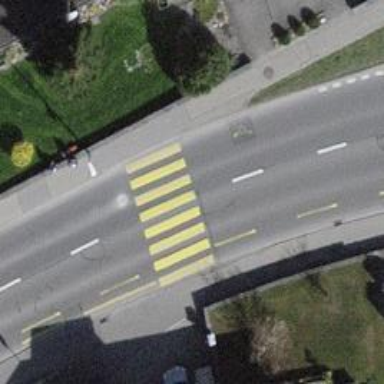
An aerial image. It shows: Zebra crossing on the road.